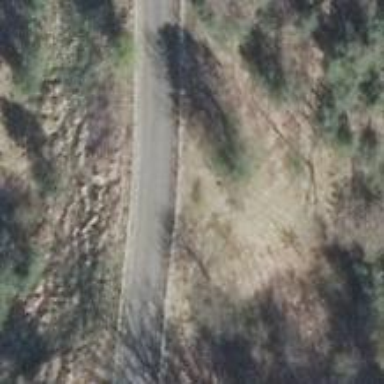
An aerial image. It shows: Unclassified road with asphalt surface. The road features embankment and is designated as bicycle road.